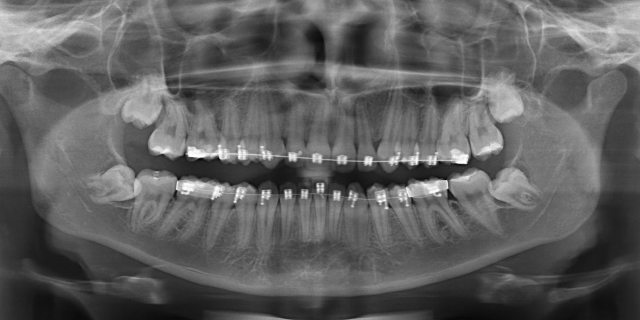
adult